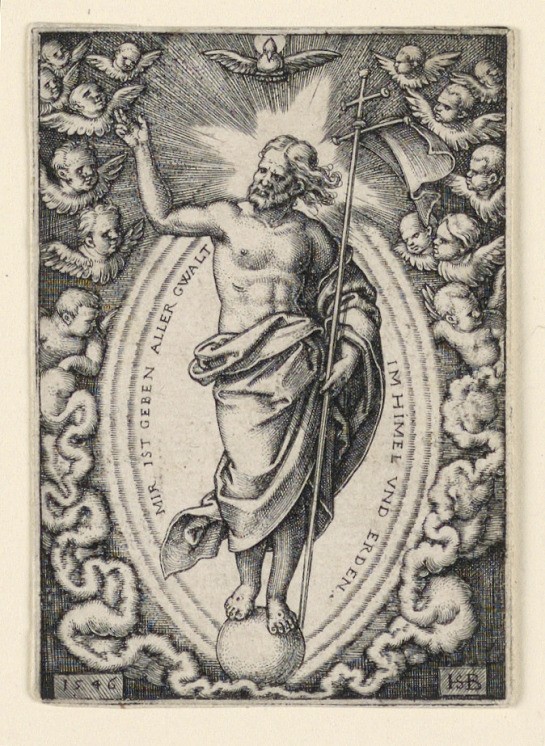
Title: Christ on the Globe
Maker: Hans Sebald Beham, German, 1500–1550
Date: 1546
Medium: Engraving on laid paper
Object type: print
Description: Vertical rectangle. The Saviour stands on the terrestrial globe, within a mandorla. He holds his banner in his left hand and with his right gives the benediction. Cherubim and clouds surround him; the dove of the Holy Spirit above him. At lower left tablet with date ''1546.''